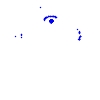
Particle: pion